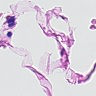
Metastatic tissue present: no